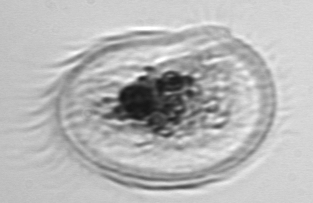
Label: Pleuronema